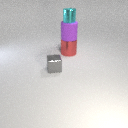
small cyan metal cylinder above large red metal cylinder